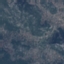
Label: HerbaceousVegetation